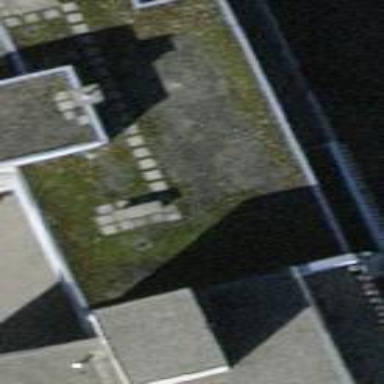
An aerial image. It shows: Building with flat roof colored in dark grey.